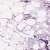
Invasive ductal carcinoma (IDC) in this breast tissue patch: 0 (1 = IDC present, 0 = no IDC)